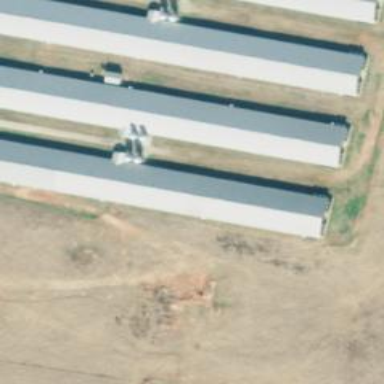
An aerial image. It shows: Poultry house.